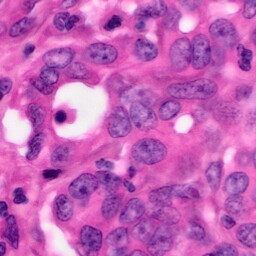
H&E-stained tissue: Pancreatic